Question: It is my first question on StackOverflow so I hope I am doing nothing wrong !
Sorry if it is the case ! I need some help because I can not find the solution of my problem. Of course I have searched everywhere on the web but I can not find it (can not post the links that I am using because of my low reputation :( ). Moreover, I am new in C# and WPF (and self-learning). I used to work in C++/Qt so I do not know how everything works in WPF. And sorry for my English, I am French.
## My problem
My basic classes are that an Employee can use a computer. The id of the computer and the date of use are stored into the class 'Connection'. I would like to display the list information in a DataGrid and in RowDetailsTemplate like here :

So it will do a binding to the 'Employee' class but also to the 'Connection' class with only the last value of the property (here the last value of the list "Computer ID" and the last value of the list "Connection Date" on this last computer). So it is a loop in the different lists. How can I do it ?
Is it too much to do ? :(
I succeed to get the Employee informations but I do not know how to bind the list of computer. When I am trying, it shows me "(Collection)" so it does not go inside the list :(
## Summary of Questions
1. How to display/bind a value from a list AND from a different class in a DataGrid ?
2. How to display all the values of a list into the RowDetailsTemplate ?
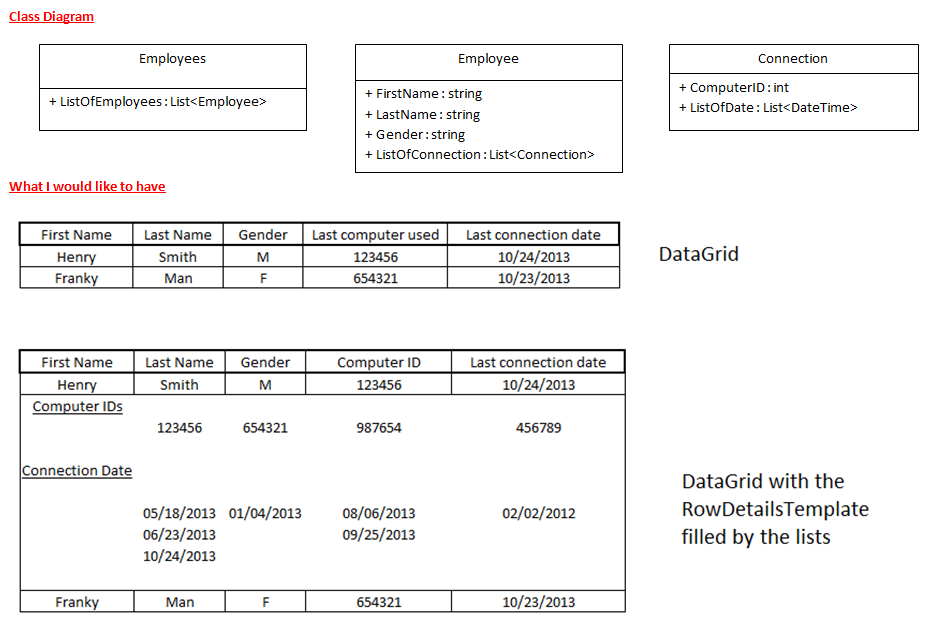
Answer: I sugest you familiarize yourself with the MVVM pattern in case you haven't yet... This is pretty basic, so you'd want to modify/style it to get exactly what you want ^_^...
'''
<DataGrid ItemsSource="{Binding Employees}">
<DataGrid.Columns>
<DataGridTextColumn Header="First Name" Binding="{Binding FirstName}"/>
<DataGridTextColumn Header="Last Name" Binding="{Binding LastName}"/>
<DataGridTextColumn Header="Gender" Binding="{Binding Gender}"/>
<DataGridTextColumn Header="Last computer used" Binding="{Binding LastComputerUsed}"/>
<DataGridTextColumn Header="Last connection date" Binding="{Binding LastConnectionDate}"/>
</DataGrid.Columns>
<DataGrid.RowDetailsTemplate>
<DataTemplate>
<DataGrid ItemsSource="{Binding ComputerIDs}">
<DataGrid.Columns>
<DataGridTextColumn Header="Computer ID" Binding="{Binding ID}"/>
<DataGridTemplateColumn>
<DataGridTemplateColumn.CellTemplate>
<DataTemplate>
<ListView ItemsSource="{Binding ConnectionDates}"/>
</DataTemplate>
</DataGridTemplateColumn.CellTemplate>
</DataGridTemplateColumn>
</DataGrid.Columns>
</DataGrid>
</DataTemplate>
</DataGrid.RowDetailsTemplate>
</DataGrid>
'''